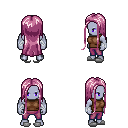
a pixel art fantasy rpg character, male body template, dark elf, purple skin, brown sleeveless shirt, magenta pants, pink extra-long hairstyle, white cloth bandages, white slippers, four views (front, back, left, right), 2x2 character sprite sheet, small pixel art, hard edges, no anti-aliasing